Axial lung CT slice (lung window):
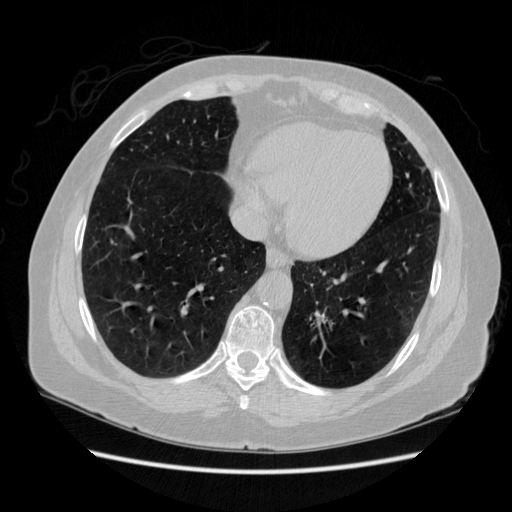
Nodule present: no